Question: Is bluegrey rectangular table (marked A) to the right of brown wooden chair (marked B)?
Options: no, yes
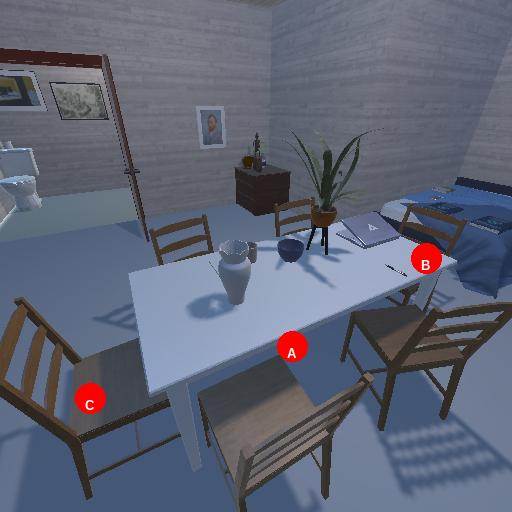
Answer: no